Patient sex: M
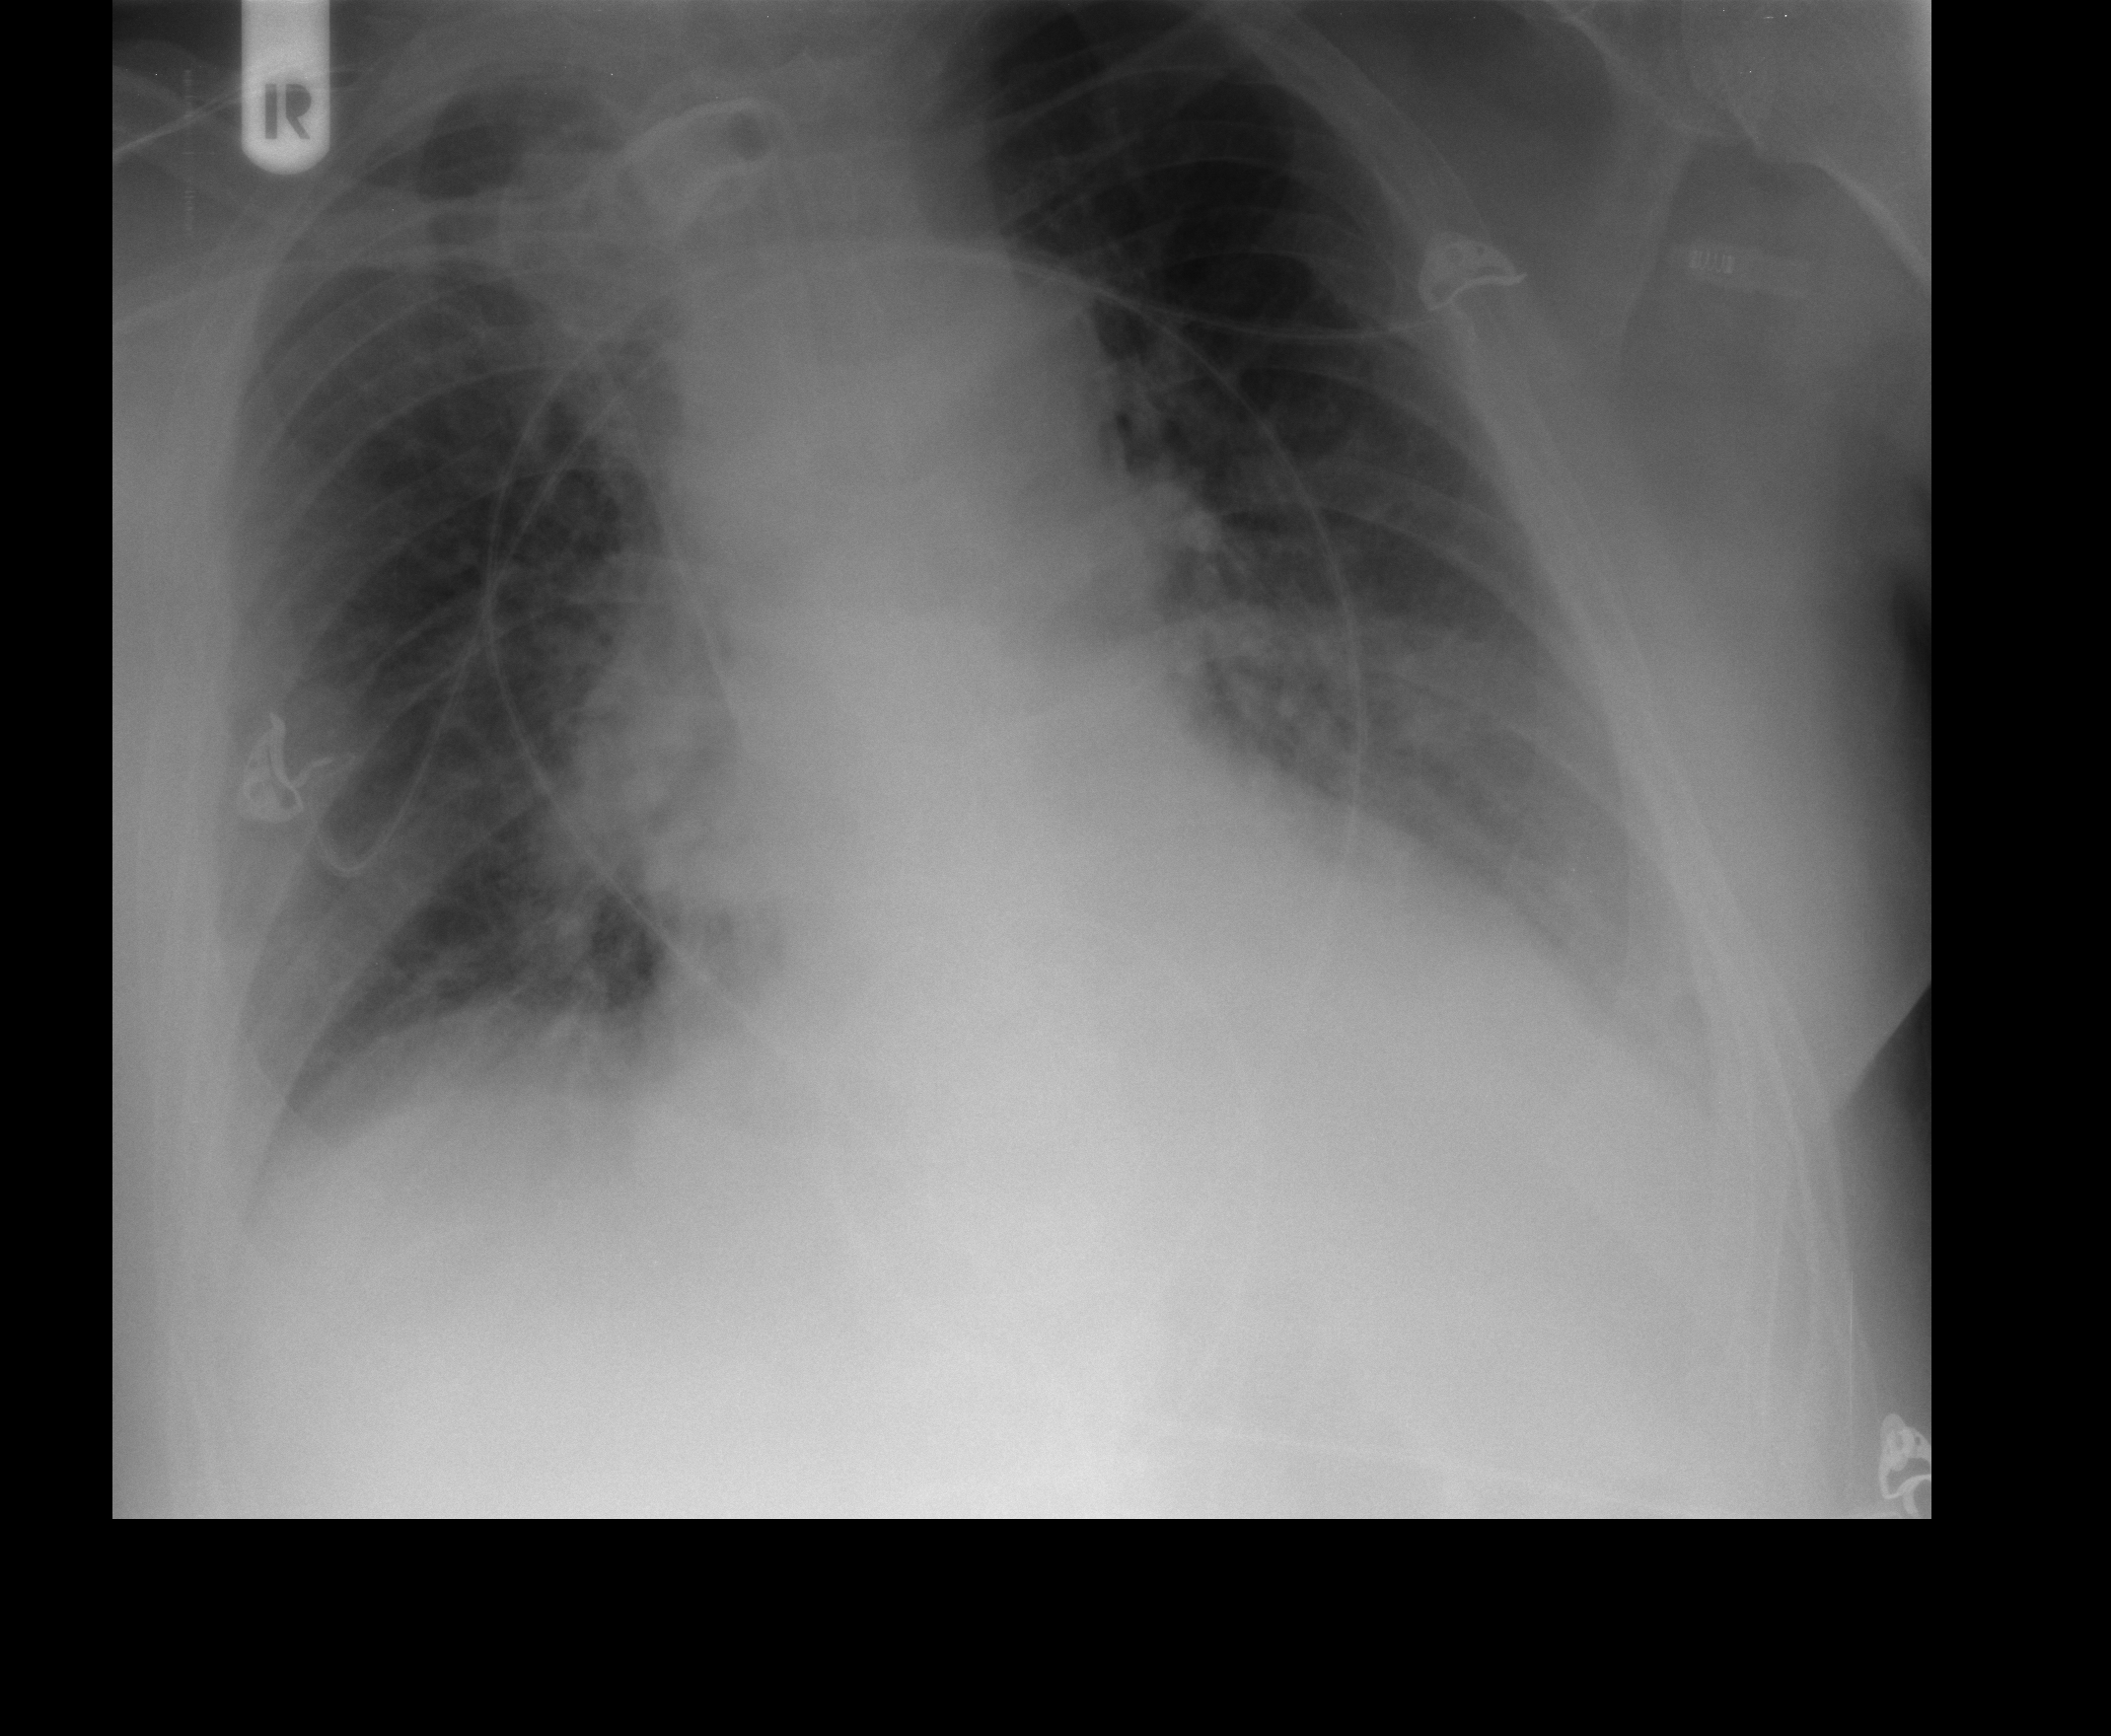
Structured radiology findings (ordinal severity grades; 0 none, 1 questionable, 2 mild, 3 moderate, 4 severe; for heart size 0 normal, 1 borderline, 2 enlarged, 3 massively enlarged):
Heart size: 2
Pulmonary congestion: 2
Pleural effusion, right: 2
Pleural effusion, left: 2
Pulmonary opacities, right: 1
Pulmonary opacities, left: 2
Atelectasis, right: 2
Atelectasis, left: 2